Aerial crown-view tile of a tropical tree (Barro Colorado Island, Panama), acquired 20240813:
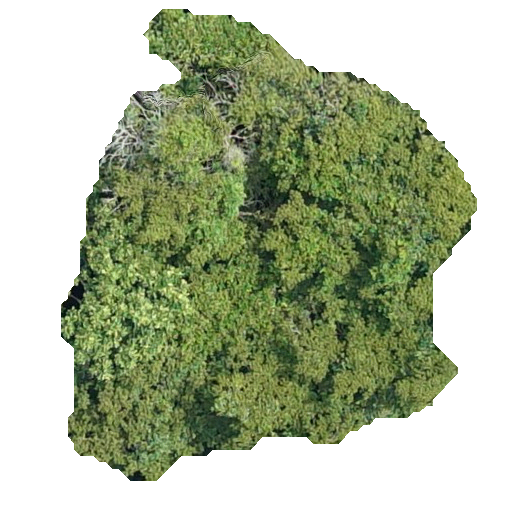
Species: Tachigali panamensis
GBIF accepted scientific name: Tachigali panamensis
Crown area: 205.434 m²